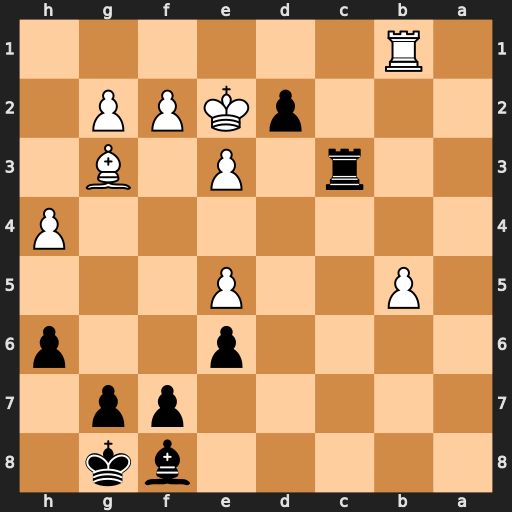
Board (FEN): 5bk1/5pp1/4p2p/1P2P3/7P/2r1P1B1/3pKPP1/1R6
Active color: b
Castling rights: -
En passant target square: -
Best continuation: Rc1 Kxd2 Rxb1